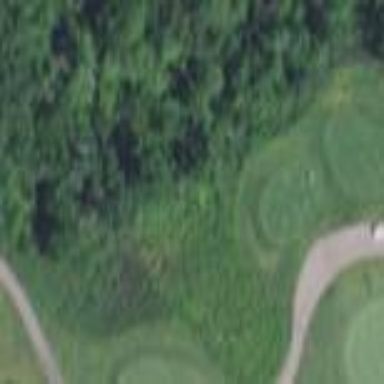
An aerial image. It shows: Water hazard on golf course. The hazard is natural water feature.